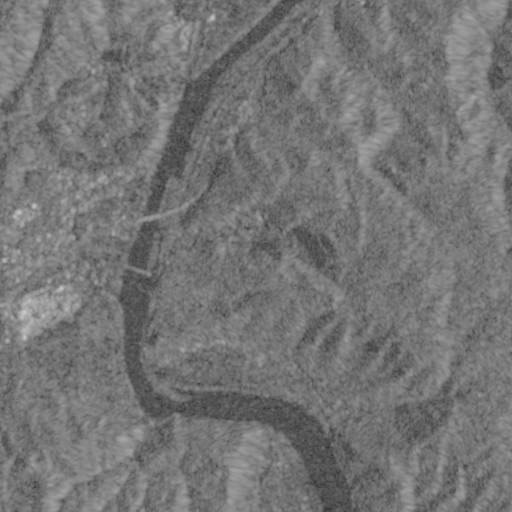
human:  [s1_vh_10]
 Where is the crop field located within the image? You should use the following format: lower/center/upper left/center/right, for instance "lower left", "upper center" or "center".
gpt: The crop field is located in the center left of the image.
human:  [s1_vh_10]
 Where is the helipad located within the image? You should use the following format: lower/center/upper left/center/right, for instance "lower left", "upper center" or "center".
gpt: The helipad is located in the upper left of the image.
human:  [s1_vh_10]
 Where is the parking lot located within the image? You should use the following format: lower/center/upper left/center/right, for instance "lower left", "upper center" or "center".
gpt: The parking lot is located in the upper left of the image.
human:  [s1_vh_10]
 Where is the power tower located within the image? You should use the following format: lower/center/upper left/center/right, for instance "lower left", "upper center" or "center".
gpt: There is no power tower in the image.

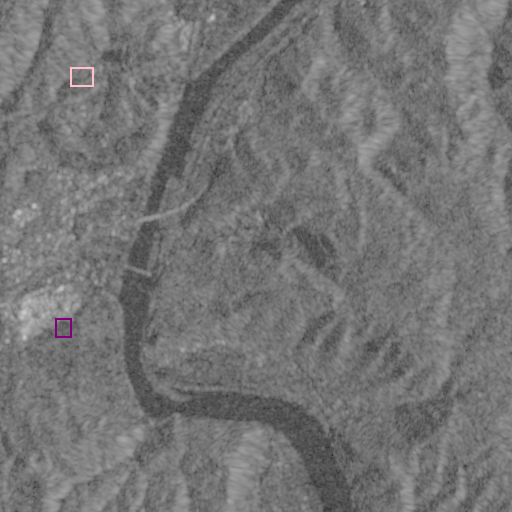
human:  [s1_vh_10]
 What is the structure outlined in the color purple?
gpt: The structure outlined in purple is a park.
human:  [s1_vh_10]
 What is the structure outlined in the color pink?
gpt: The structure outlined in pink is a parking lot.
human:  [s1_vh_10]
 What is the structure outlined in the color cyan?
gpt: There is no cyan outline.